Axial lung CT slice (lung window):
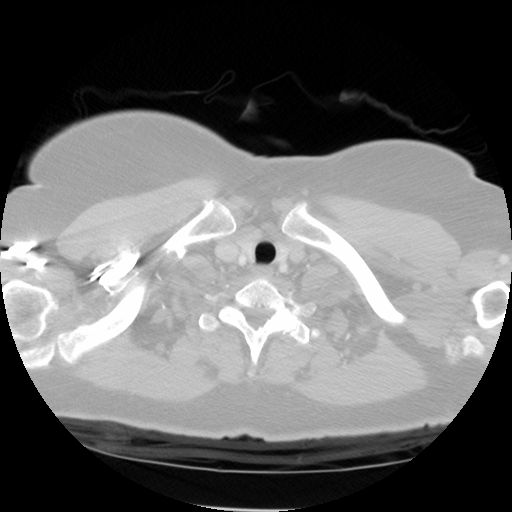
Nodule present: no